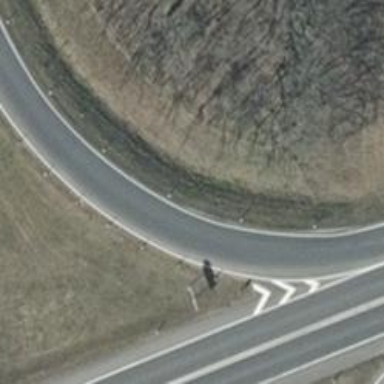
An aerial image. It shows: Trunk link road with asphalt surface.